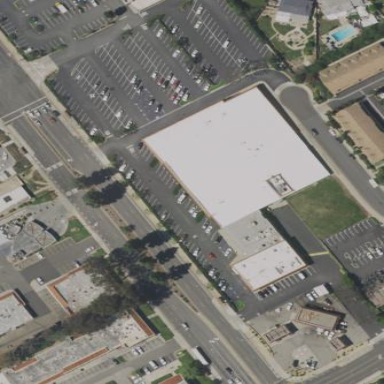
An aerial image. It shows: Part of building.